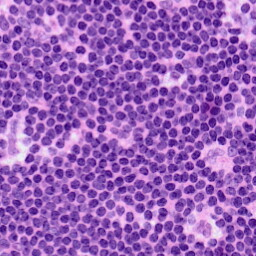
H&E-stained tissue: LymphNode